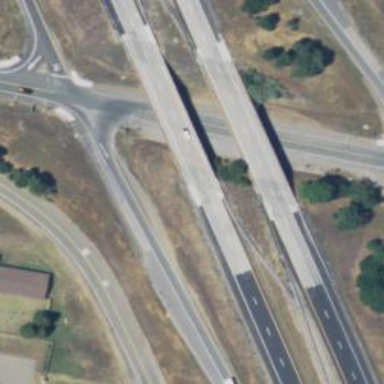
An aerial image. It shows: Motorway bridge.